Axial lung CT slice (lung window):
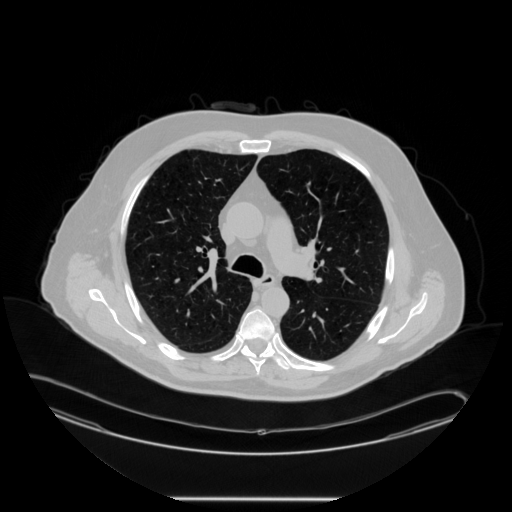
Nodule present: no